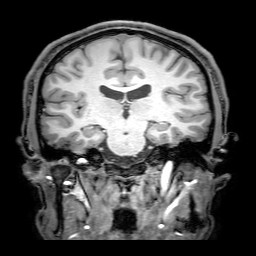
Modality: T1w
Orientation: sagittal
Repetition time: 0.00828 s
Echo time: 0.00388 s